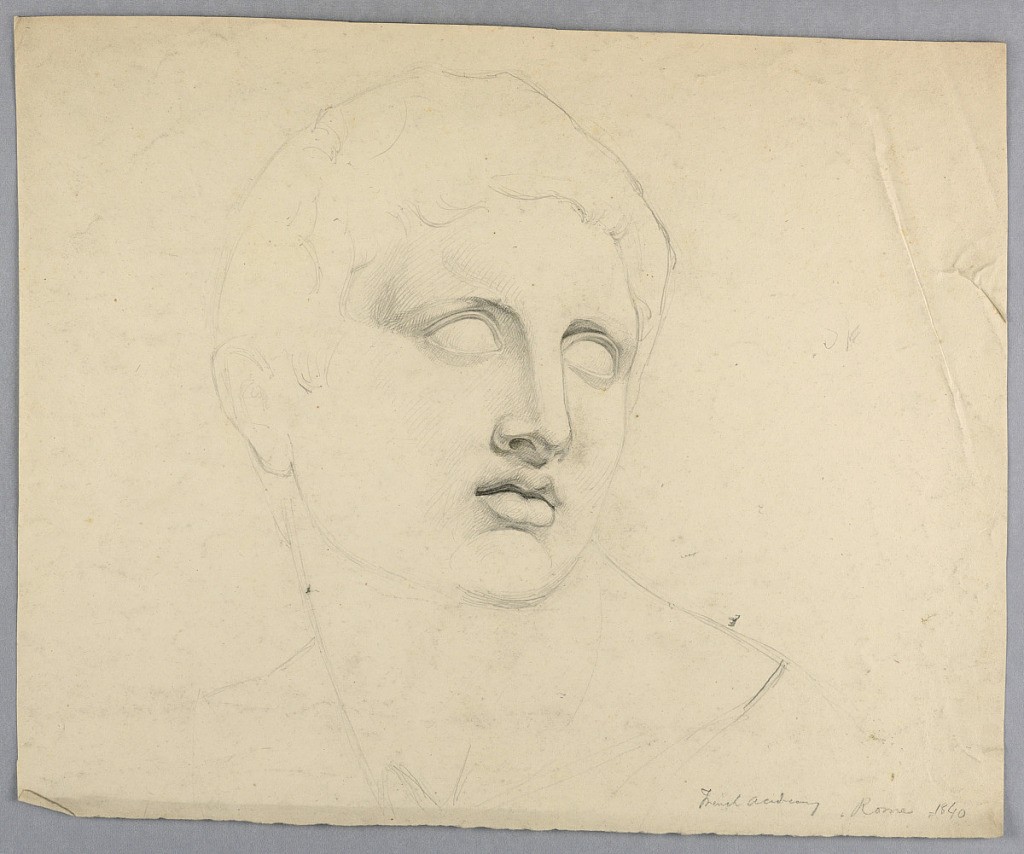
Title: Study of Mark Anthony from a Statue
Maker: Daniel Huntington, American, 1816–1906
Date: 1840
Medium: Graphite Support: white wove paper
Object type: Drawing
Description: Horizontal format - Head of boy looking toward right.